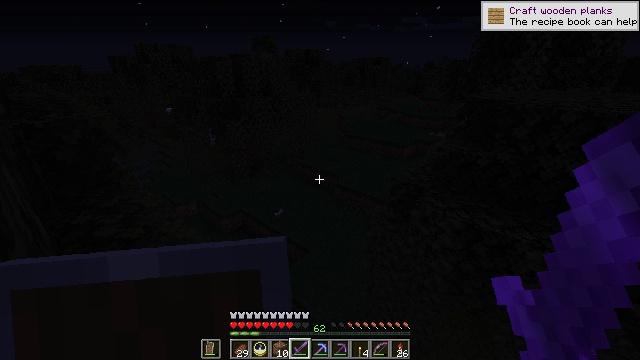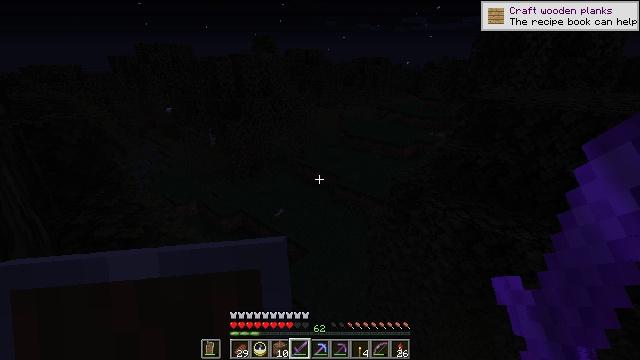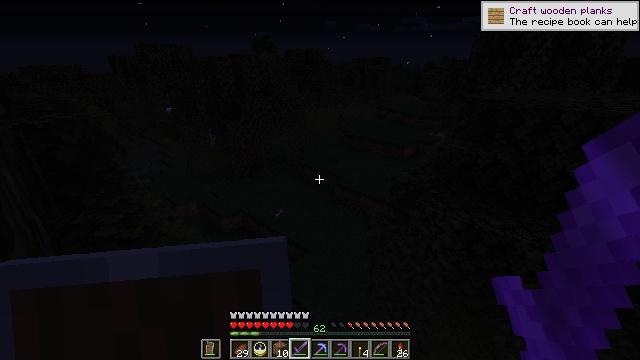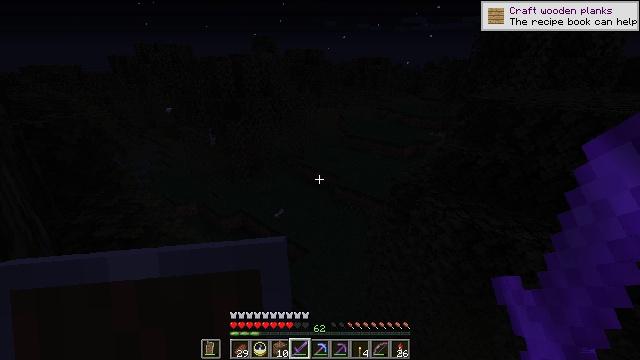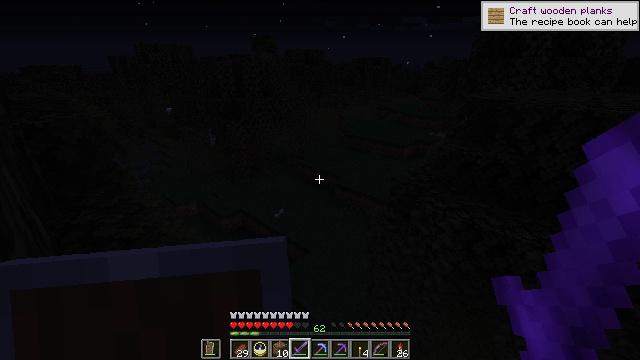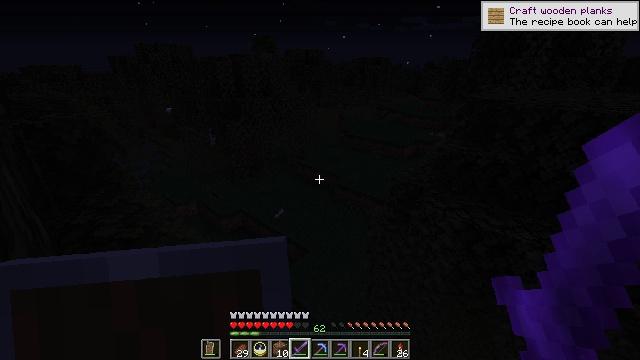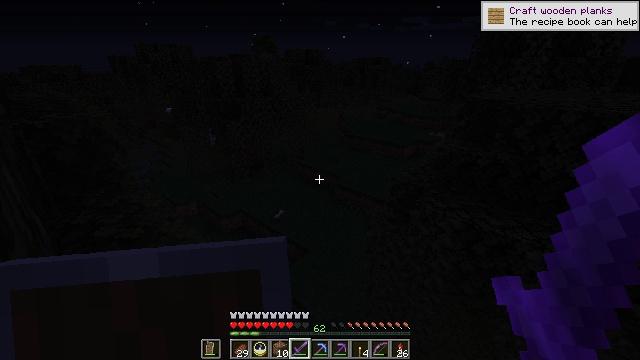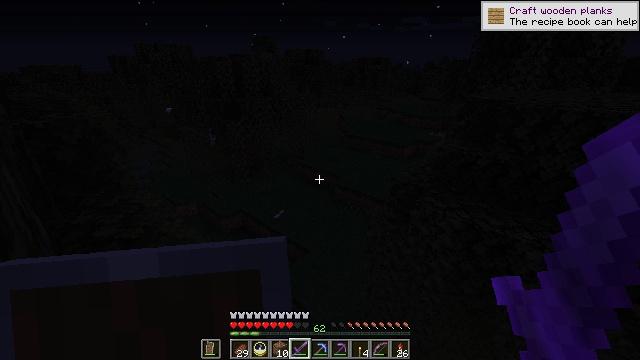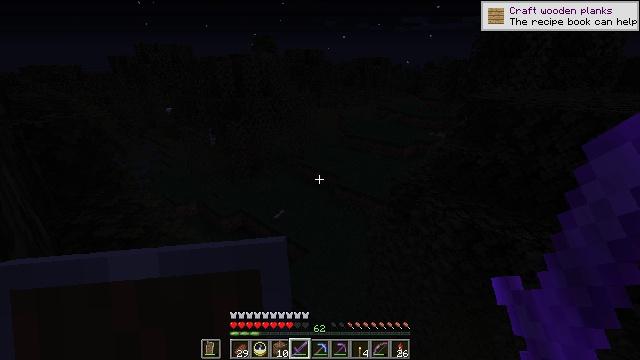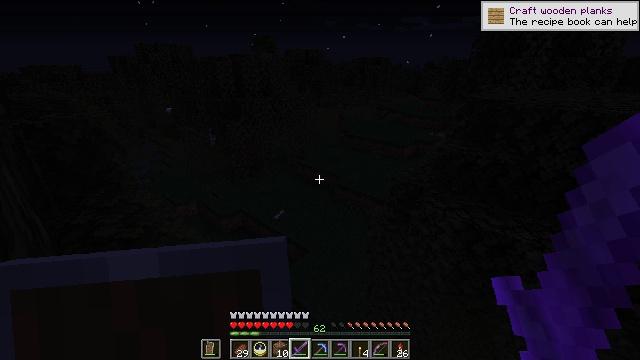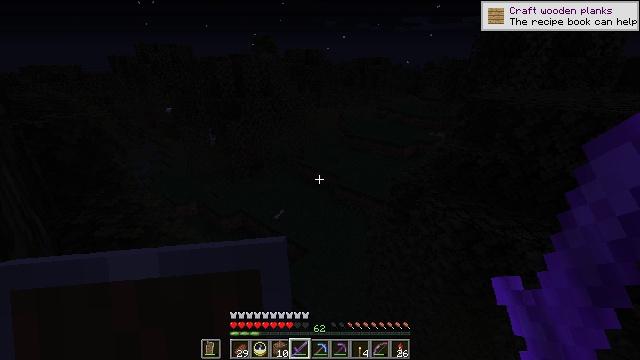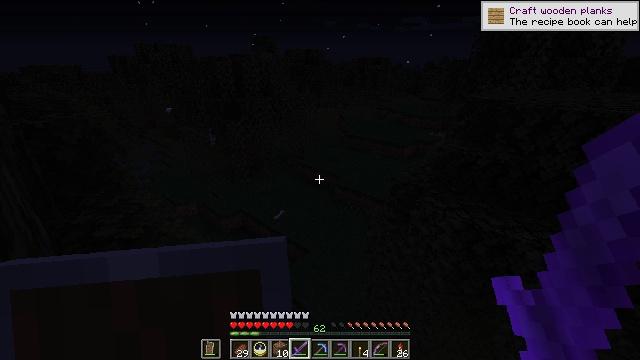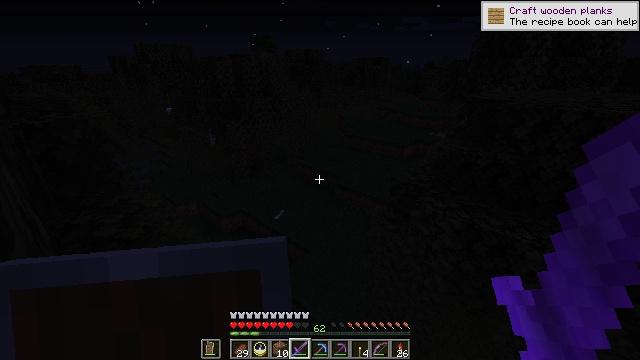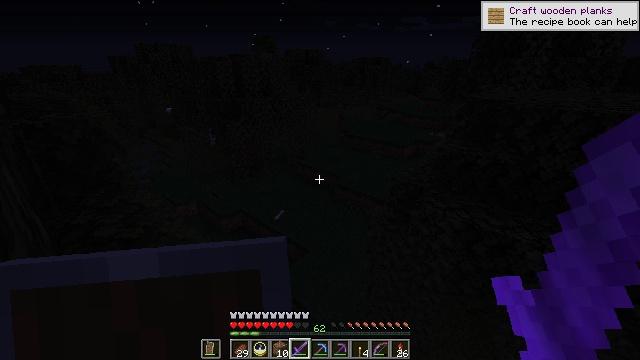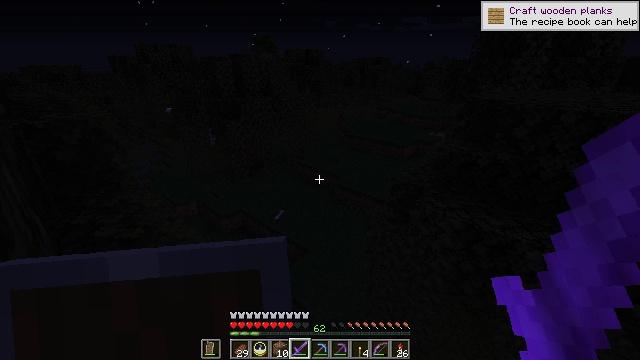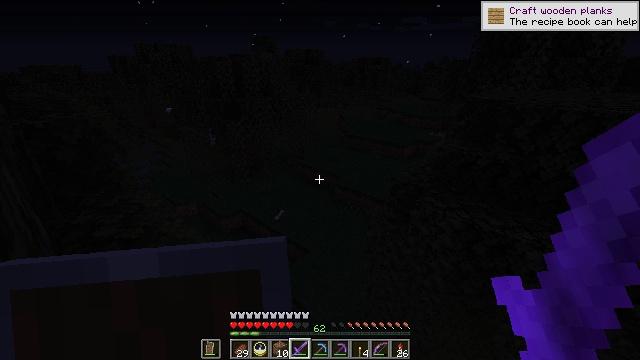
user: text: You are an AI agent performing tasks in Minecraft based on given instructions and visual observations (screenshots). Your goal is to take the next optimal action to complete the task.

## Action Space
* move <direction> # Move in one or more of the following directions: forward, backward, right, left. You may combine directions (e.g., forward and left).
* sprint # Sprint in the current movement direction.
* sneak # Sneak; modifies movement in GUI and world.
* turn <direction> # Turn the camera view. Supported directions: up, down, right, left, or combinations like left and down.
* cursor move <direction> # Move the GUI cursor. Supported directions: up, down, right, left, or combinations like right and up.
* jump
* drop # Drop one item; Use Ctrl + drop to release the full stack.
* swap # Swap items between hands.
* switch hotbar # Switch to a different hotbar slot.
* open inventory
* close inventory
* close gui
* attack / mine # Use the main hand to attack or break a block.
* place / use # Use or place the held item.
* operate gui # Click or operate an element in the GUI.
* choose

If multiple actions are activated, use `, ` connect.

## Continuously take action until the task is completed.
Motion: motion action
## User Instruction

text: Hunt a slime.
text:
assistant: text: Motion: no_op
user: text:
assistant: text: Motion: no_op
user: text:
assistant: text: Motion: no_op
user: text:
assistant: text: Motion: no_op
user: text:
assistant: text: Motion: no_op
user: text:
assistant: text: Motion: no_op
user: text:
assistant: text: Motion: no_op
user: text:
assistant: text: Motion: no_op
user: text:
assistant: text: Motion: no_op
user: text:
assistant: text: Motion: no_op
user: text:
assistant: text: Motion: no_op
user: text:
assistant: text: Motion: no_op
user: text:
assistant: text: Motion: no_op
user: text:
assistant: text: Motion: no_op
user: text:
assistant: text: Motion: no_op
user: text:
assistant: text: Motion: no_op
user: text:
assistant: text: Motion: no_op
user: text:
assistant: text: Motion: no_op
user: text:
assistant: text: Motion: no_op
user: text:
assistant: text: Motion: no_op
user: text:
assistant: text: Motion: no_op
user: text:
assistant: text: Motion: no_op
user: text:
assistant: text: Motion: no_op
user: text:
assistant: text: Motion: no_op
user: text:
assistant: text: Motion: no_op
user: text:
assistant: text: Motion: no_op
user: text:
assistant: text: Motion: no_op
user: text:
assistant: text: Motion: no_op
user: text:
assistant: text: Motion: no_op
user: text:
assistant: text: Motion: no_op